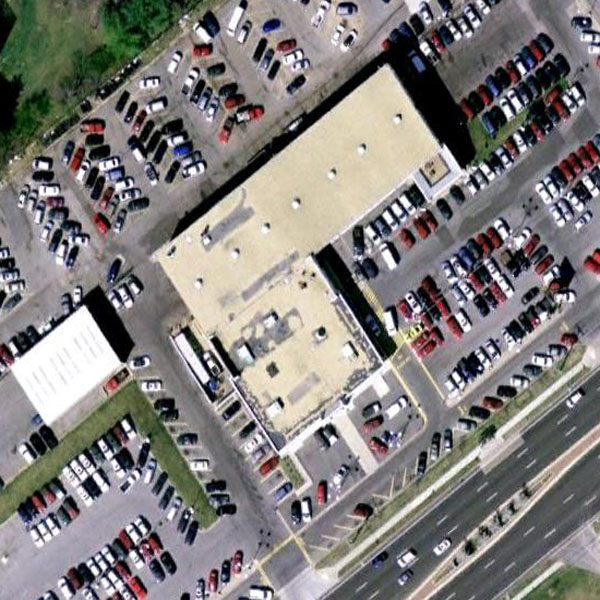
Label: Parking